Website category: sports
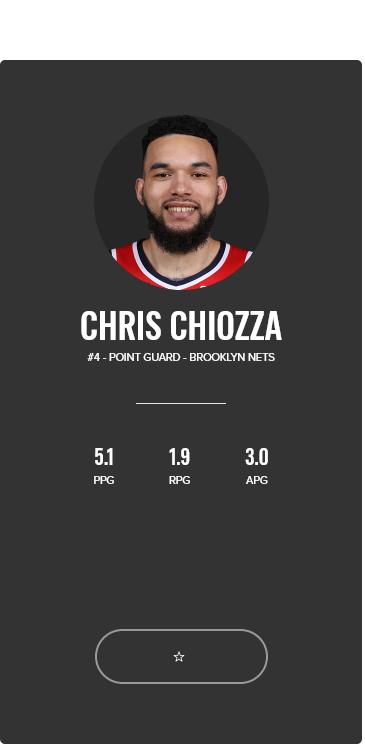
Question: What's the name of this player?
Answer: CHRIS CHIOZZA

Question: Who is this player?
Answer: CHRIS CHIOZZA

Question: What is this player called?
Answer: CHRIS CHIOZZA

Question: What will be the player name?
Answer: CHRIS CHIOZZA

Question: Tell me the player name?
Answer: CHRIS CHIOZZA

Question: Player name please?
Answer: CHRIS CHIOZZA

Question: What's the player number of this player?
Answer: #4

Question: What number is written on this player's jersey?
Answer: #4

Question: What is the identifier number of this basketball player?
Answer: #4

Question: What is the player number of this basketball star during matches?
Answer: #4

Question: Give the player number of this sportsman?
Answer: #4

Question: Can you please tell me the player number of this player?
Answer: #4

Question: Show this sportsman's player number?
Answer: #4

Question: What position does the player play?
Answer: POINT GUARD

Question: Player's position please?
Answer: POINT GUARD

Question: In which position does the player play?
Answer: POINT GUARD

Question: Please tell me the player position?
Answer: POINT GUARD

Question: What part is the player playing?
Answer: POINT GUARD

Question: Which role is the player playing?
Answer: POINT GUARD

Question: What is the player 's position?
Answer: POINT GUARD

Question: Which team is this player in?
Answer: BROOKLYN NETS

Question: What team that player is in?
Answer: BROOKLYN NETS

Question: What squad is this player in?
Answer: BROOKLYN NETS

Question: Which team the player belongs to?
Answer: BROOKLYN NETS

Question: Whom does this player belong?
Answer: BROOKLYN NETS

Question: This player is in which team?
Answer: BROOKLYN NETS

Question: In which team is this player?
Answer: BROOKLYN NETS

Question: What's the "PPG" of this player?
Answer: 5.1

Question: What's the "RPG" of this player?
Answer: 1.9

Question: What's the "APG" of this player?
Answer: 3.0

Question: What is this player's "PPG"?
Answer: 5.1

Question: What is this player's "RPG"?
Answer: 1.9

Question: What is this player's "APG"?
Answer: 3.0

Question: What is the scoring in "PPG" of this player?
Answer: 5.1

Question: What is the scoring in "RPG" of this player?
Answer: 1.9

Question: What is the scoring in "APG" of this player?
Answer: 3.0

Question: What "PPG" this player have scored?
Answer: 5.1

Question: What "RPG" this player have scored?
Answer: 1.9

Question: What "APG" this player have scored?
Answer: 3.0

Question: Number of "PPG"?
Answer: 5.1

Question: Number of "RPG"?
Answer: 1.9

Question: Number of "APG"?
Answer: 3.0

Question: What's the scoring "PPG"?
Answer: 5.1

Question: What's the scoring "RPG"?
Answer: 1.9

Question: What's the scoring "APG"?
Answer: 3.0